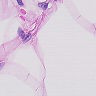
Metastatic tissue present: no